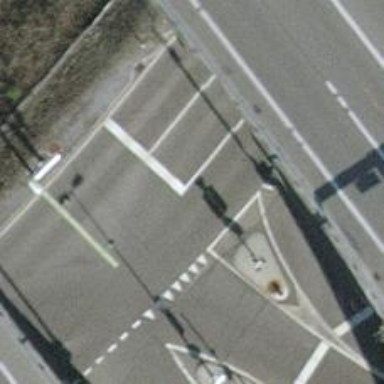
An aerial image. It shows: Road with traffic signals for signaling.